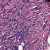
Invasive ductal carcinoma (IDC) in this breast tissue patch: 1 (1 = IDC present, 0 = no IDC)